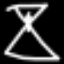
Label: hourglass